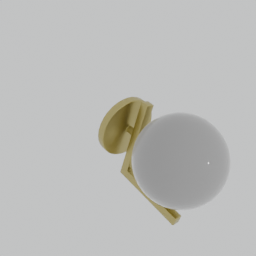
Label: lighting